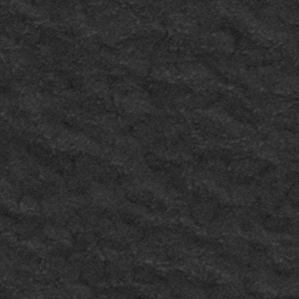
Label: frost